Question: I want to populate a Spinner with items which have a main text and a sub text, just like Android Studio shows when building the view on the "Designer" tab.

So far I was able to fill it with the main text only.
I am doing it via code. Using a SimpleAdapter.
I tried the following but with no success, it just gives me same result (only main text):
'''
Spinner spinner = (Spinner) findViewById(R.id.mySpinner);
List<Map<String, String>> itens = new ArrayList<>();
Map<String, String> item = new HashMap<>(2);
item.put("text", "MAIN TEXT");
item.put("subText", "SUB TEXT");
itens.add(item);
SimpleAdapter adapter = new SimpleAdapter(spinner.getContext(), itens,
android.R.layout.simple_spinner_dropdown_item,
new String[]{"text", "subText"},
new int[]{android.R.id.text1, android.R.id.text2}
);
// i am not sure what this does
adapter.setDropDownViewResource(android.R.layout.simple_spinner_dropdown_item);
spinner.setAdapter(adapter);
'''
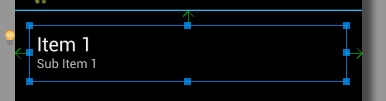
Answer: I had the same problem and have used the OP's code as a base to create this solution:
'''
final Spinner spinner = (Spinner)fragmentView.findViewById(R.id.spinner);
List<Map<String, String>> items = new ArrayList<Map<String, String>>();
Map<String, String> item0 = new HashMap<String, String>(2);
item0.put("text", "Browse aisles...");
item0.put("subText", "(Upgrade required)");
items.add(item0);
Map<String, String> item1 = new HashMap<String, String>(2);
item1.put("text", "Option 1");
item1.put("subText", "(sub text 1)");
items.add(item1);
Map<String, String> item2 = new HashMap<String, String>(2);
item2.put("text", "Option 2");
item2.put("subText", "(sub text 2)");
items.add(item2);
SimpleAdapter adapter = new SimpleAdapter(getActivity(), items,
android.R.layout.simple_spinner_item, // This is the layout that will be used for the standard/static part of the spinner. (You can use android.R.layout.simple_list_item_2 if you want the subText to also be shown here.)
new String[] {"text", "subText"},
new int[] {android.R.id.text1, android.R.id.text2}
);
// This sets the layout that will be used when the dropdown views are shown. I'm using android.R.layout.simple_list_item_2 so the subtext will also be shown.
adapter.setDropDownViewResource(android.R.layout.simple_list_item_2);
spinner.setAdapter(adapter);
'''
You can also substitute 'android.R.layout.simple_spinner_item' and/or 'android.R.layout.simple_list_item_2' with your own custom views (that would typically reside in your 'layout' folder).
This is a much better solution than PhoneGap!! :D